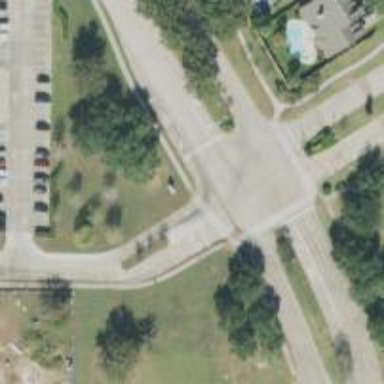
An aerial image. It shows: Crossing on footway.